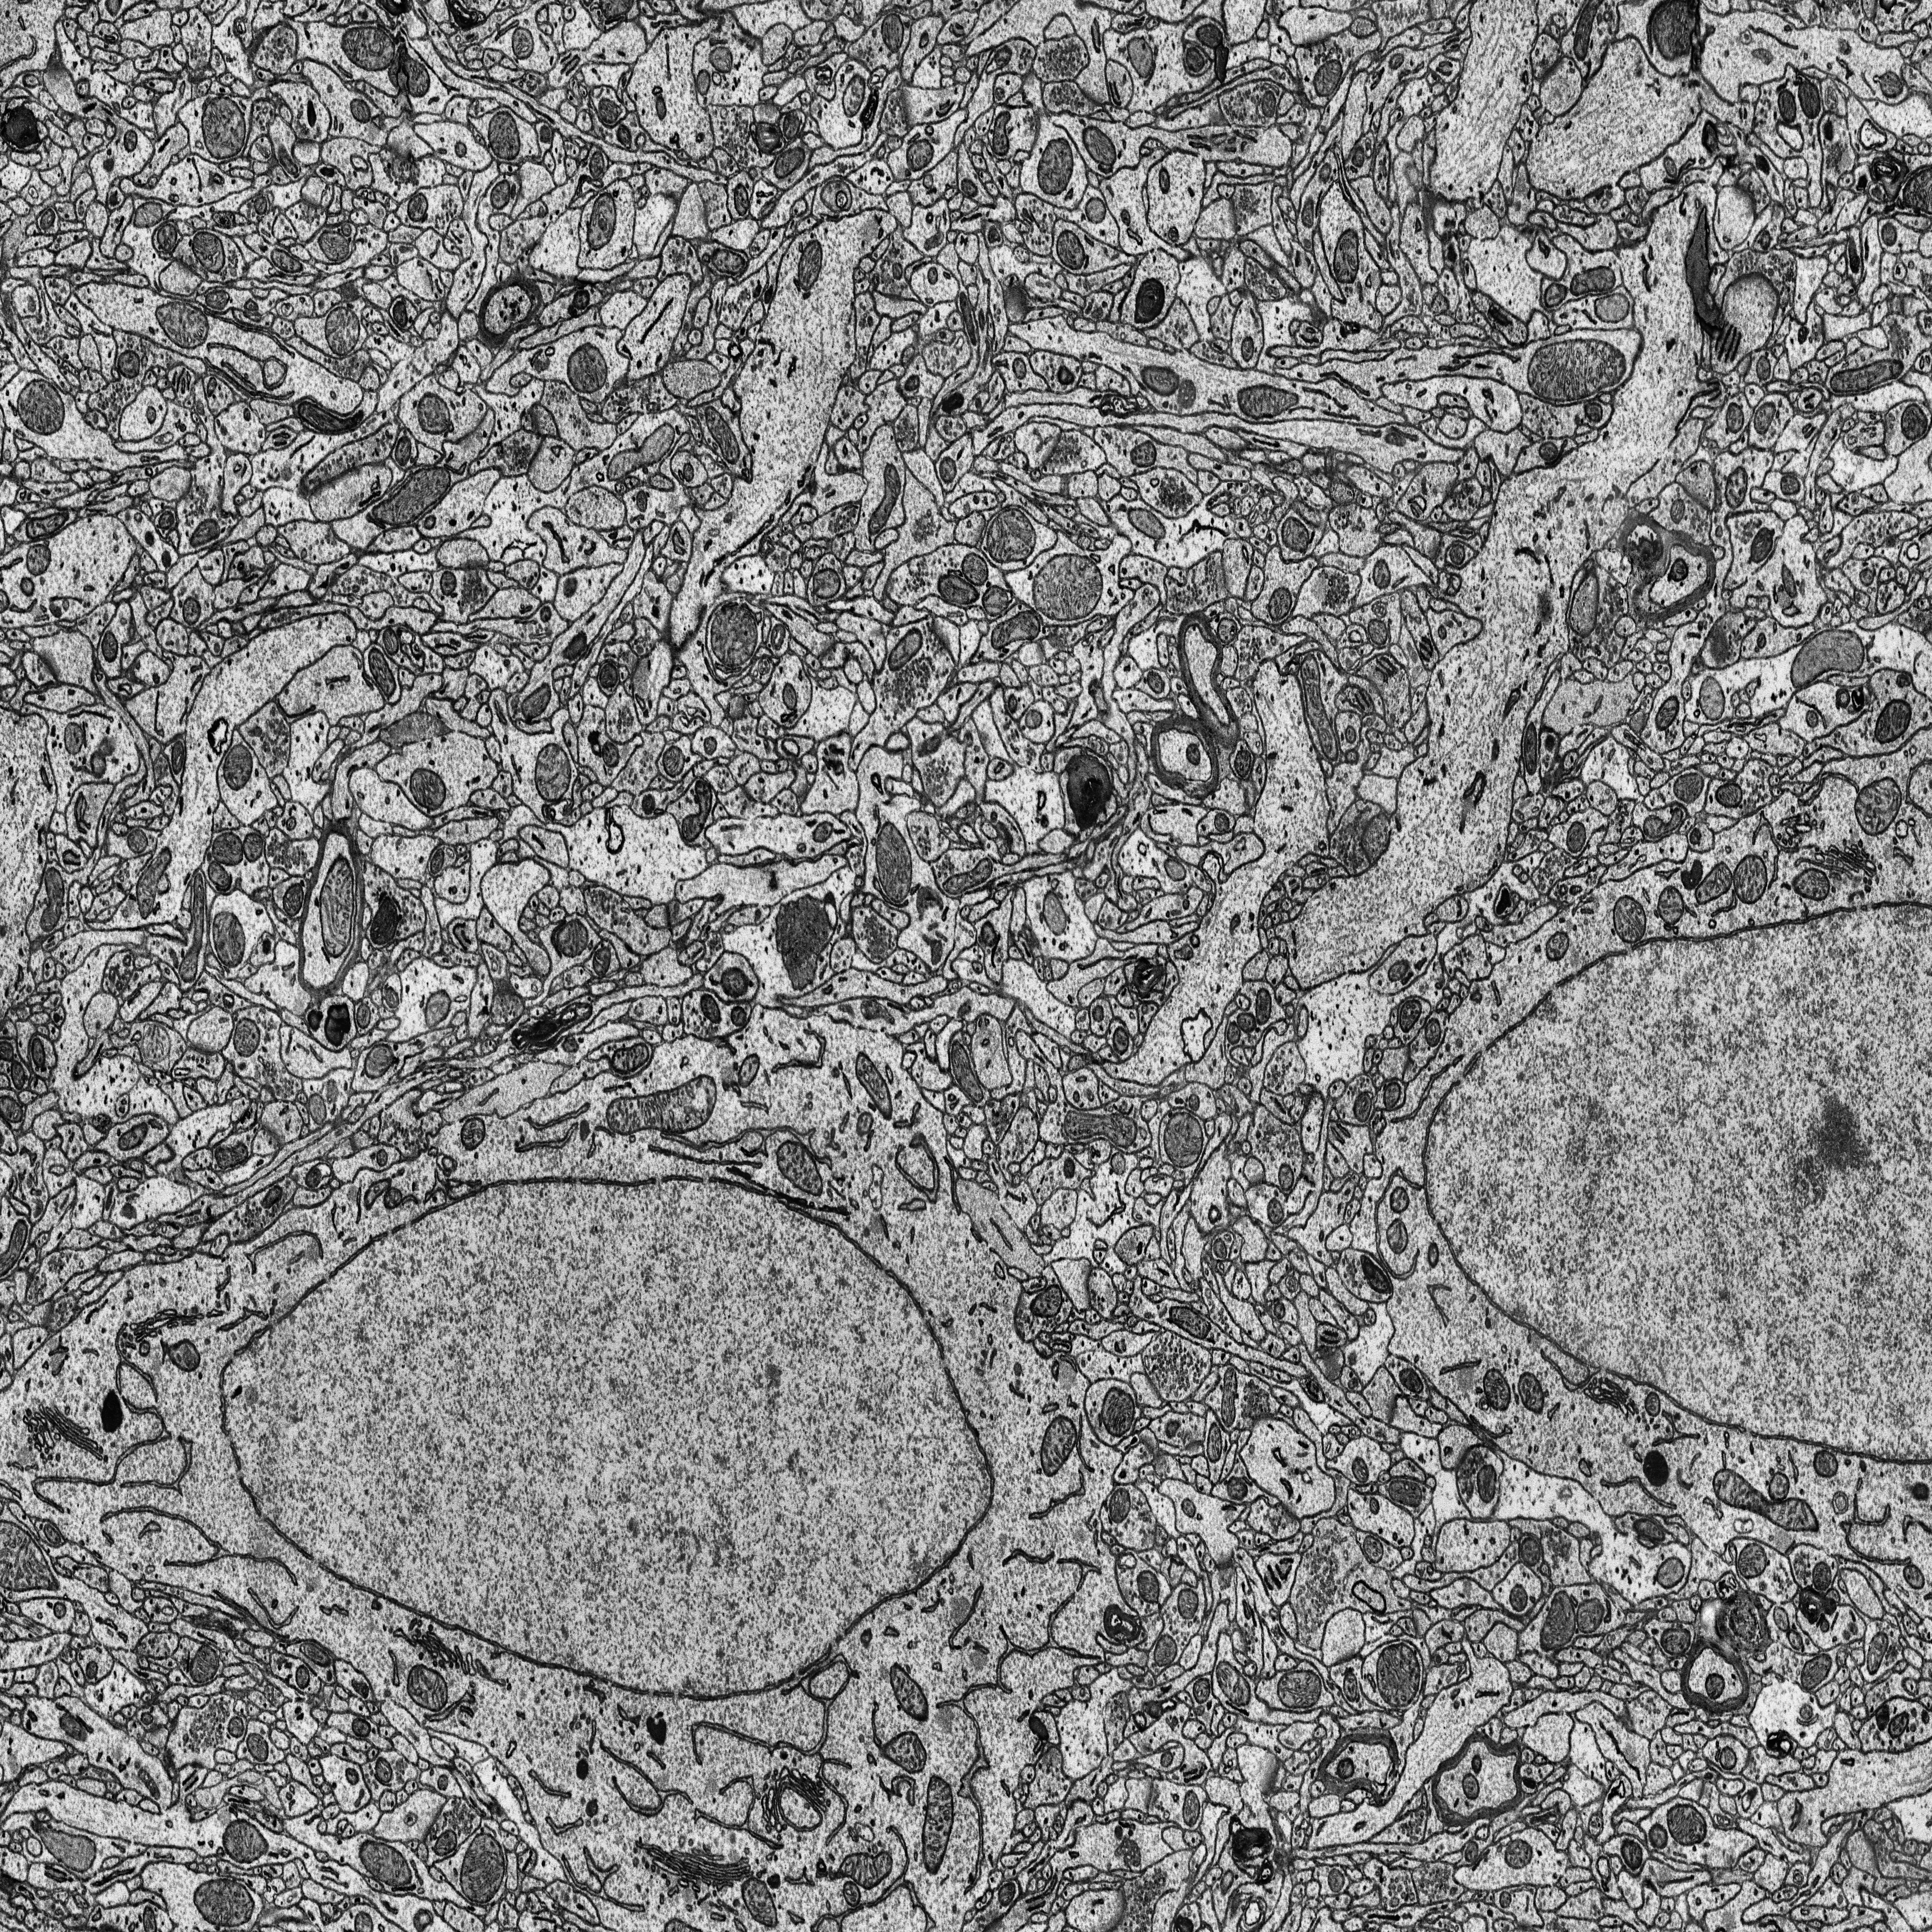
Electron microscopy slice of rat cortex tissue
Slice depth (z): 282
Mitochondria instances in slice: 376